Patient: sex F, age 56
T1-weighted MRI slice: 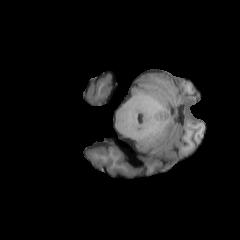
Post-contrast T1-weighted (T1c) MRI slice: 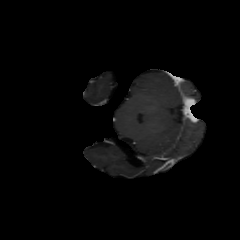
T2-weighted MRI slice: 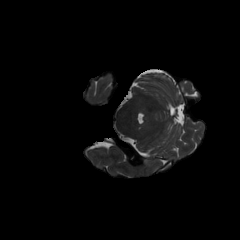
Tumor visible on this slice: no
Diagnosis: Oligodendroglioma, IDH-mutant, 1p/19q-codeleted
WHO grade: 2